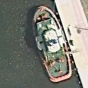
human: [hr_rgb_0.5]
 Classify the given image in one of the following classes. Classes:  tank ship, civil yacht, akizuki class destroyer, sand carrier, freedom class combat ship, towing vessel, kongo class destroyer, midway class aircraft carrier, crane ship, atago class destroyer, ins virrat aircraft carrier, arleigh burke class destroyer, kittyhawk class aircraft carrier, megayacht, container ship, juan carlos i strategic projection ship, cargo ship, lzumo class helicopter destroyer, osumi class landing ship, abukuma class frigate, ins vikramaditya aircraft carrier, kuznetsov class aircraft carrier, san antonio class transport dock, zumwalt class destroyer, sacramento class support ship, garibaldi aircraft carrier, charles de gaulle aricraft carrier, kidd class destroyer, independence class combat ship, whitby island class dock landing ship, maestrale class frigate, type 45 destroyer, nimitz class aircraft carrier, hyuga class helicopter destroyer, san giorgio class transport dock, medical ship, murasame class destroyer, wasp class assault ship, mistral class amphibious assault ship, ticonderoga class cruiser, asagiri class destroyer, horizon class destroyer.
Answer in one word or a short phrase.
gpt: Towing vessel